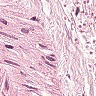
Metastatic tissue present: no